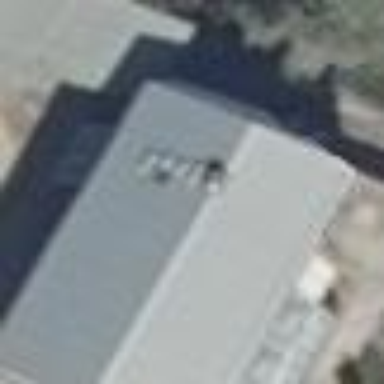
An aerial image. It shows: Shed building.